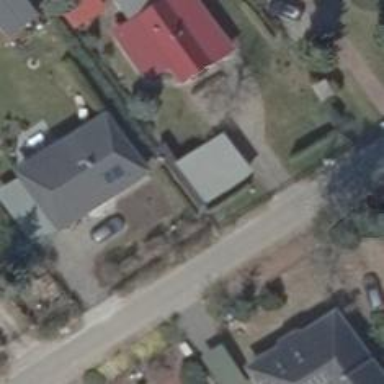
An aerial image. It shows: Detached building with hipped roof shape.